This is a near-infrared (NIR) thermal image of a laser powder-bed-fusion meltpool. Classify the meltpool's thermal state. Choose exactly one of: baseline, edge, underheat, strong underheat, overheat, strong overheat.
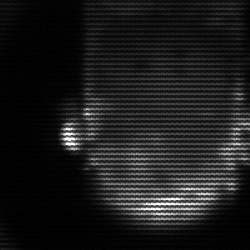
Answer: baseline